Question: I am trying to use a datasource that I set up on my weblogic server.
datasource JNDI name = thinOracleDataSource
in my code I have the following
'''
public class DAOBean implements java.io.Serializable {
private Connection conn;
public void connect() throws ClassNotFoundException,
SQLException, NamingException {
Context ctx = new InitialContext();
// Lookup using JNDI name.
DataSource ds = (javax.sql.DataSource) ctx.lookup("thinOracleDataSource");
conn = ds.getConnection();
'''
}
But I get this error
'''
javax.naming.NameNotFoundException: While trying to look up /thinOracleDataSource in /app/webapp/PreAssignment2/24911485.; remaining name '/thinOracleDataSource'
'''
am I looking the JNDI name in the right way? or am I missing something? Thanks for any help!!
EDIT:
This is the jndi tree that I can get from the weblogic console

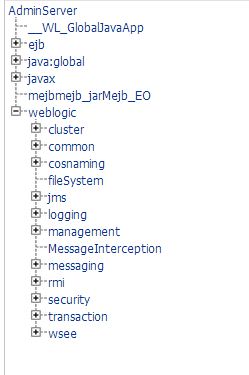
Answer: Try naming your datasource 'jdbc/thisOracleDataSource' in Weblogic and reference it as:
'''
DataSource ds = (javax.sql.DataSource) ctx.lookup("jdbc/thinOracleDataSource");
'''
Also, make sure the datasource is "targeted" to your weblogic Java server. All of this can be done in the Weblogic admin console.